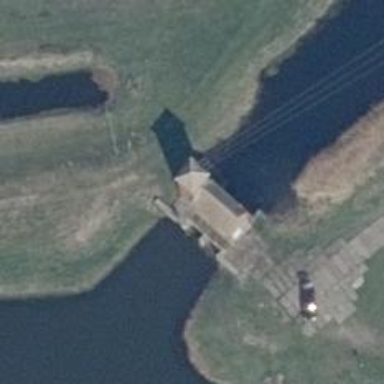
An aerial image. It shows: Grassy path crossing bridge.